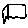
Label: square